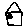
Label: house